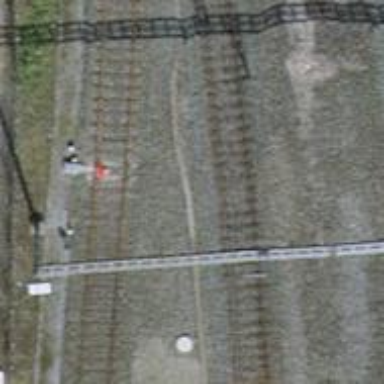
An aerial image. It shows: Railway track with contact lines for electrification.